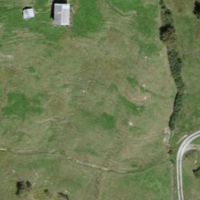
EUNIS habitat code: 26
Species observed at this site:
Arnica montana